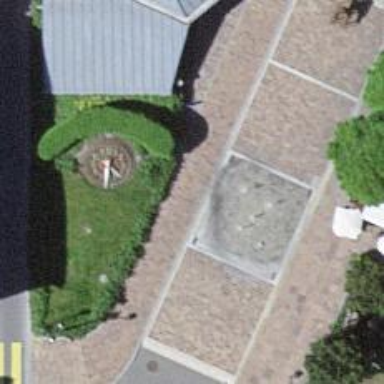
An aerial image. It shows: Fountain.